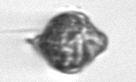
Label: Kryptoperidinium_triquetrum